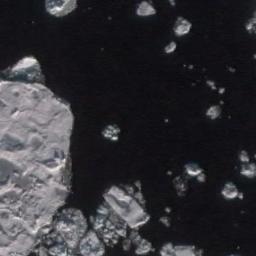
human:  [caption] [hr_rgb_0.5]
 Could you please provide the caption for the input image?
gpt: A large piece of sea ice and a lot of small pieces of sea ice float in the deep blue sea .

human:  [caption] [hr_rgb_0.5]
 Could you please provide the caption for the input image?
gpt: The lower left sea ice is larger .

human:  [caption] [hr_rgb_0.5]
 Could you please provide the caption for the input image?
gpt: There is a big ice and many small ice on the dark blue sea .

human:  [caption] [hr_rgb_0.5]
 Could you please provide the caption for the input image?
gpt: A large block of ice and the sparse small blocks around it float on the deep blue sea .

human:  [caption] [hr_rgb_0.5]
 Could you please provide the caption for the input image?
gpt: There are some pieces of sea ice and a larger one .